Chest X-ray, PA view. Patient: 67 years old, sex F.
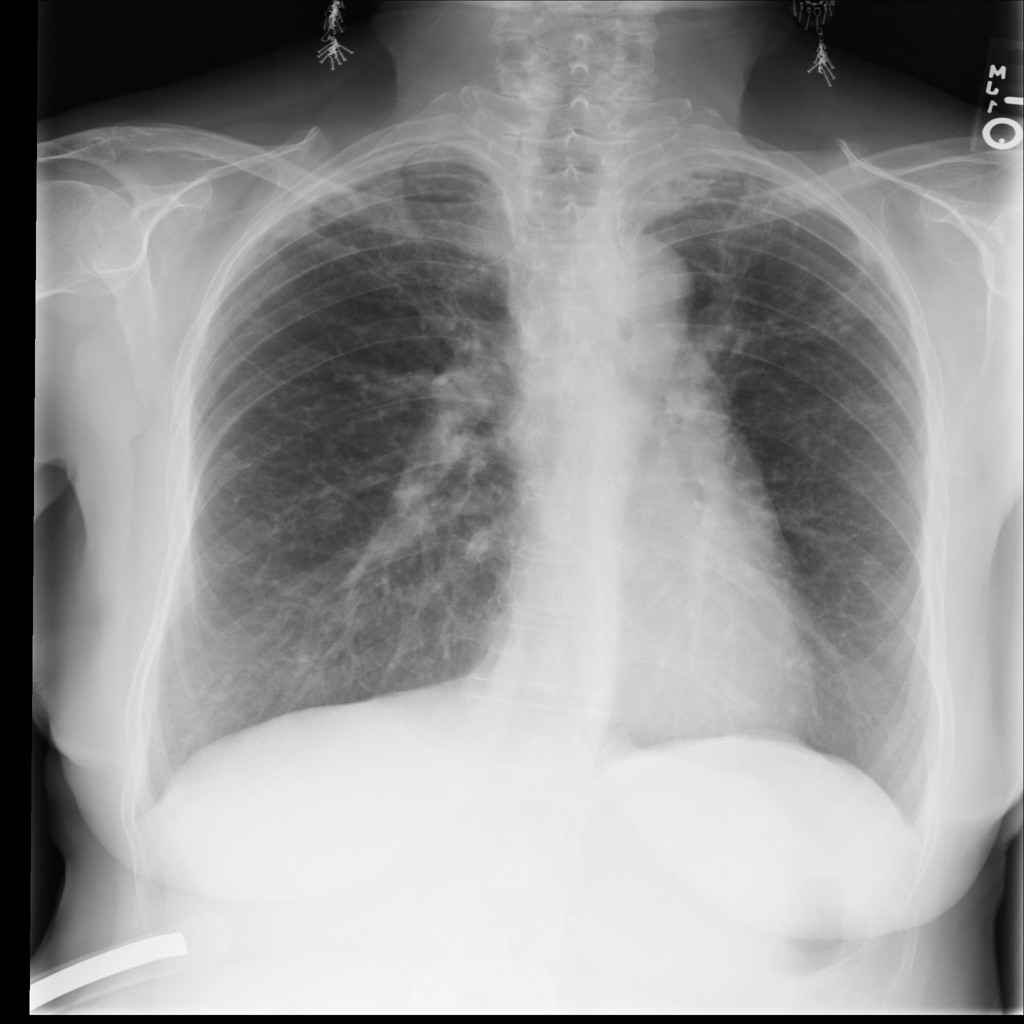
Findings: Emphysema